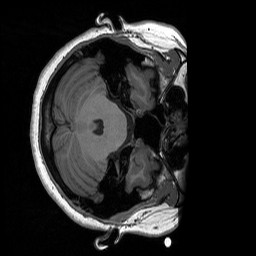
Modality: T1w
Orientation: axial
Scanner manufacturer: siemens
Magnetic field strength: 3 T
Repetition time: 1.76 s
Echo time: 0.0022 s